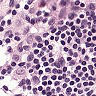
Metastatic tissue present: no